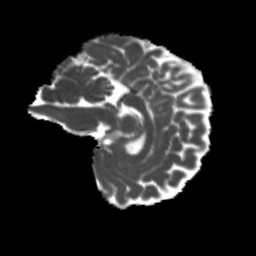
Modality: MD
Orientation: sagittal
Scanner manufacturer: siemens
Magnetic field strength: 3 T
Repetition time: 4 s
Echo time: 0.0594 s